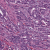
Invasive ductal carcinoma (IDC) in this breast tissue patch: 1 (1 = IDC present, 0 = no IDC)